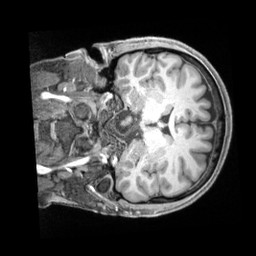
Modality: T1w
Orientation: coronal
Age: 32
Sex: male
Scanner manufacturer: siemens
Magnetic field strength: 3 T
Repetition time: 2.2 s
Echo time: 0.00218 s